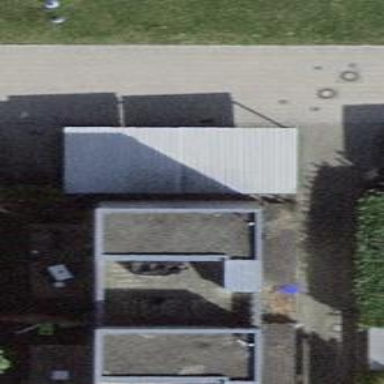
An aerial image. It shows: Terrace building.